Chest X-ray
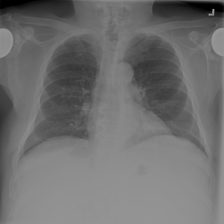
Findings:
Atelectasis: negative
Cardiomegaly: negative
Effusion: negative
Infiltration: negative
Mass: negative
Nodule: negative
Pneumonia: negative
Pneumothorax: negative
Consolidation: negative
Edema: negative
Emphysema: negative
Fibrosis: negative
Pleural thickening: negative
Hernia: negative